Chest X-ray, AP view. Patient: 52 years old, sex M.
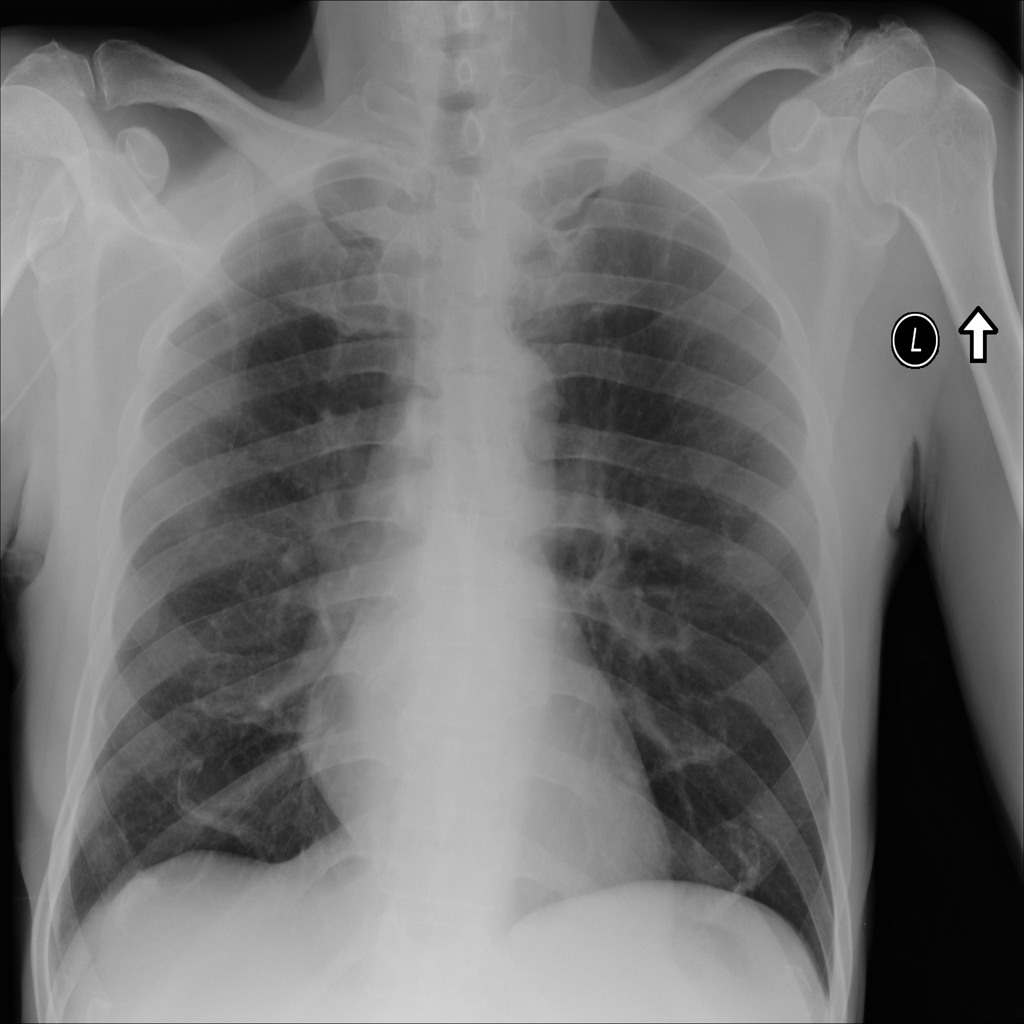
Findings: No Finding